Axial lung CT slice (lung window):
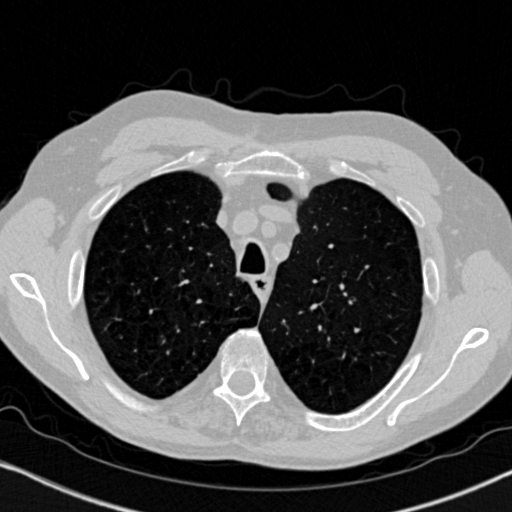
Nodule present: no